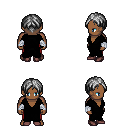
a pixel art fantasy rpg character, male body template, human, dark skin, black robe, red pants, gray parted hairstyle, white cloth bandages, maroon shoes, four views (front, back, left, right), 2x2 character sprite sheet, small pixel art, hard edges, no anti-aliasing